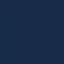
Land use / land cover class: SeaLake